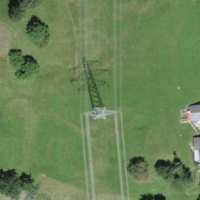
EUNIS habitat code: 44
Species observed at this site:
Geum rivale